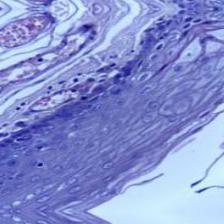
Diagnosis: Normal